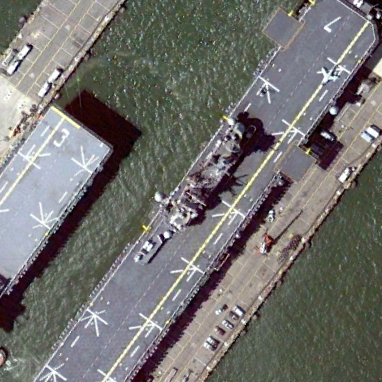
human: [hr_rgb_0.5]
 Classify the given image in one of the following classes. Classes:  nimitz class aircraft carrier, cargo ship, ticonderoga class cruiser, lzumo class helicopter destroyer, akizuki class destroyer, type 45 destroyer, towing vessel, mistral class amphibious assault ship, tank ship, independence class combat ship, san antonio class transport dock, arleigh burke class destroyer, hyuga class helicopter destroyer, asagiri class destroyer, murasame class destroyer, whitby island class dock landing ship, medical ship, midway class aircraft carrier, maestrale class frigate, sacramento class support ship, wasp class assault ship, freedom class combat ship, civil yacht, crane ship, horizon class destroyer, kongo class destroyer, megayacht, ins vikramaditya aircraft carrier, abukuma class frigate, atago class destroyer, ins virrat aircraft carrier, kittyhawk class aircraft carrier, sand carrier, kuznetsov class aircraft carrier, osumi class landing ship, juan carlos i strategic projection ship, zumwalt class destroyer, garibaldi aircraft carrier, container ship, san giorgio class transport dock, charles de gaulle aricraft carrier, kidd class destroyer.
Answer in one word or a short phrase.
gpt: Wasp class assault ship